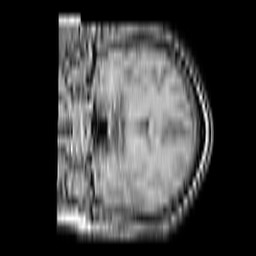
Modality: T1w
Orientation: coronal
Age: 60
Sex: male
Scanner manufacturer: philips
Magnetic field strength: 1.5 T
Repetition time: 0.2644 s
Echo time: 0.001886 s